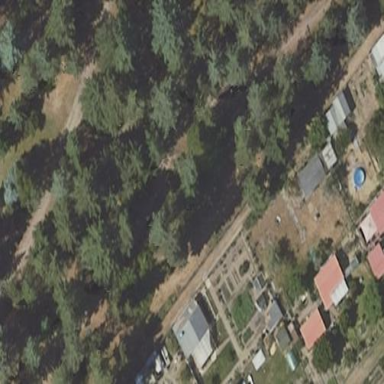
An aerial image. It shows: Graveyard.